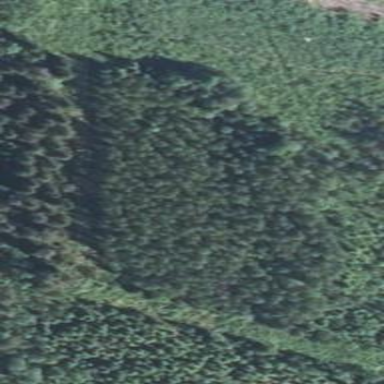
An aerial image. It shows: Mixed woodland area with various types of leaves.